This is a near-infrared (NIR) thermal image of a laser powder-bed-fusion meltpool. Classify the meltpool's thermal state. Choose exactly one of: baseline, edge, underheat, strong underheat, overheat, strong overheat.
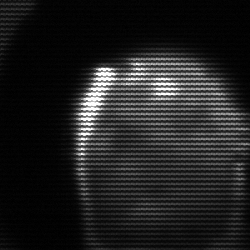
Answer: edge